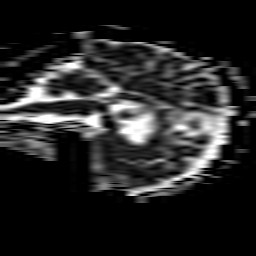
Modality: ADC
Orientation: sagittal
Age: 62
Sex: male
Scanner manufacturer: philips
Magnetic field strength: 1.5 T
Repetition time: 4.916 s
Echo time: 0.07618 s